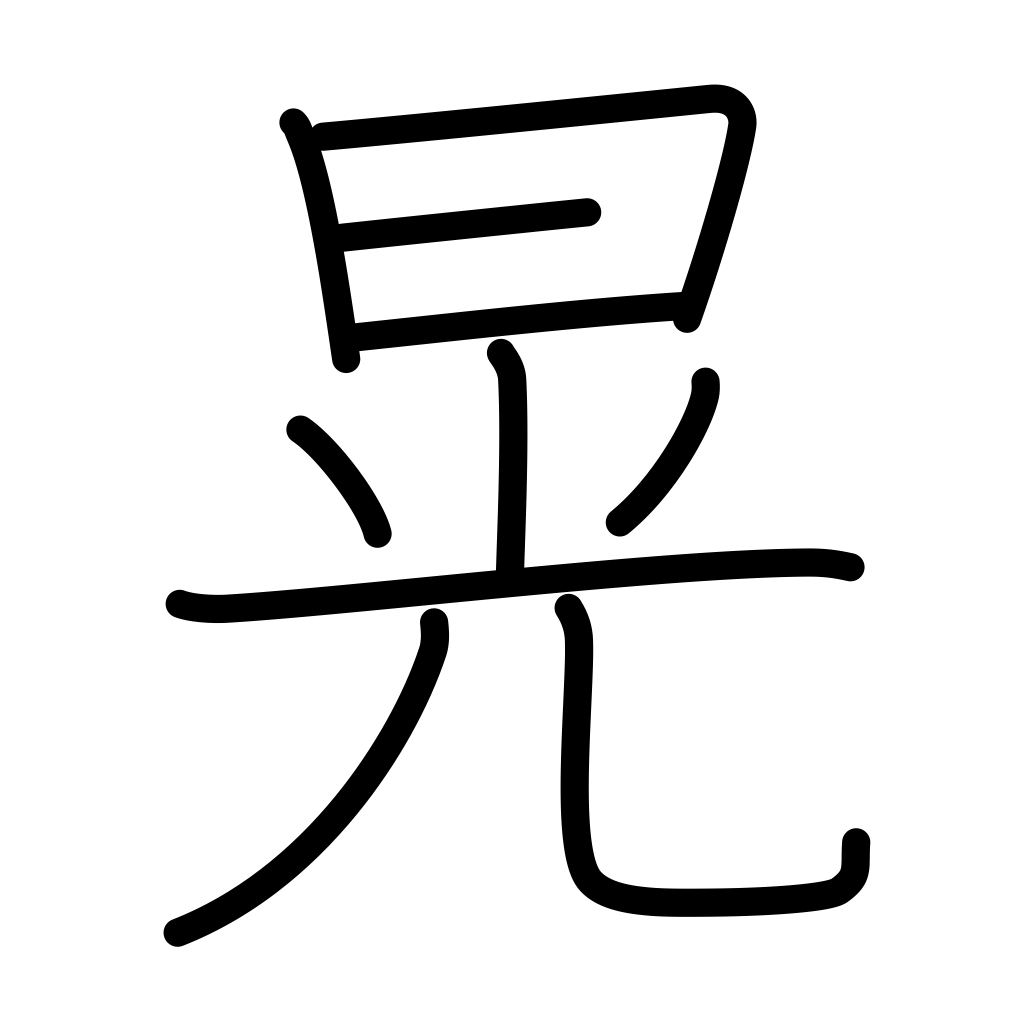
Meaning: clear